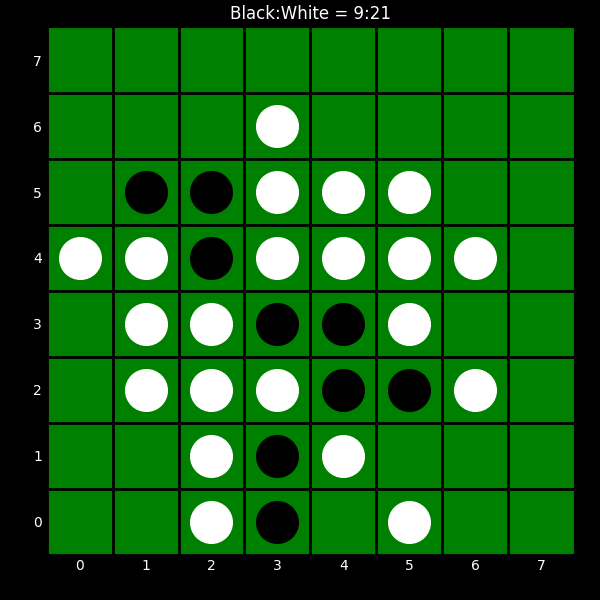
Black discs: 9
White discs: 21